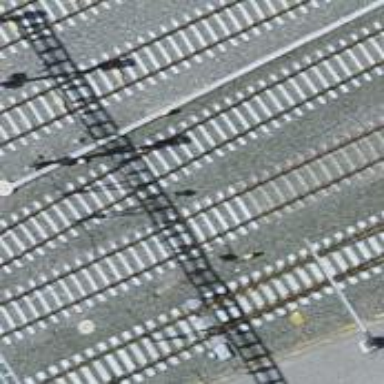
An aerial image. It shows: Yard with single rail track. The railway track is electrified with contact line for service purposes.